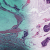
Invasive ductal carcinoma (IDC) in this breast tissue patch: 1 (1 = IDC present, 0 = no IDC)